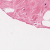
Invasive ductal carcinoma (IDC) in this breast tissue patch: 0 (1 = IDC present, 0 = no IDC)